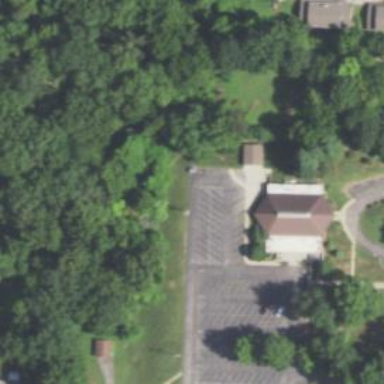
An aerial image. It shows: Place of worship.